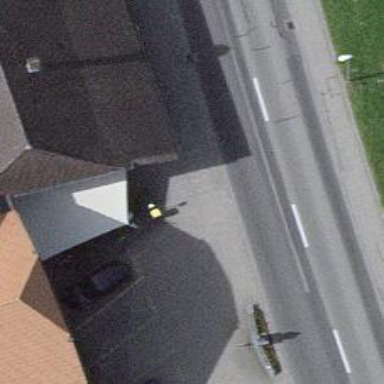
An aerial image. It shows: Post box is visible.